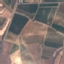
Land use / land cover class: PermanentCrop